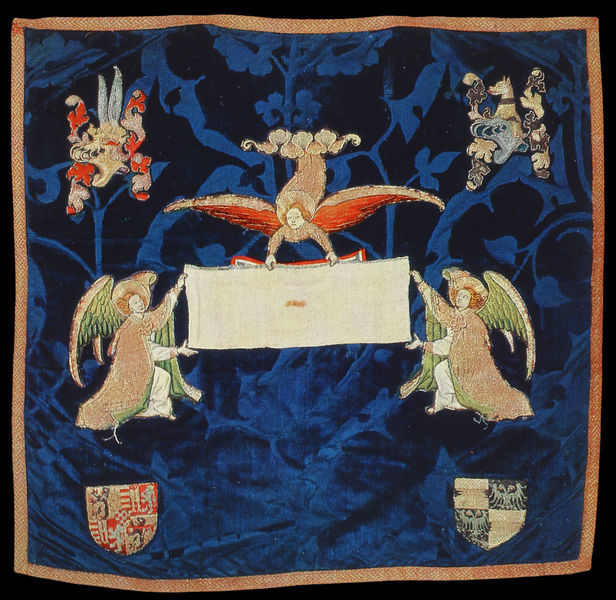
Titel: Reliquientuch I
Standort: Blankenheim, St. Mariä Himmelfahrt (EU - D - NRW); Herkunftsregion: (Flandern) (EU - Flandern)
Schlagwörter: adler, blau, flügel, himmel, blumen, schwarz, symbol, hund, rot, tier, tuch, muster, ornament, teppich, halten, rahmen, hände, kirche, gewand, gold, stickerei, stoff, drei, engel, papier, bordüre, floral, ornamente, schild, wappen, löwen, religiös, löwe, gestickt, schriftstück, sakral, drache, quadratisch, botschaft, skral, akral, vlumen, ordnament